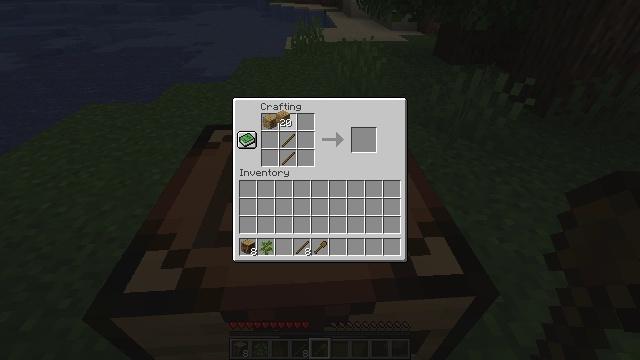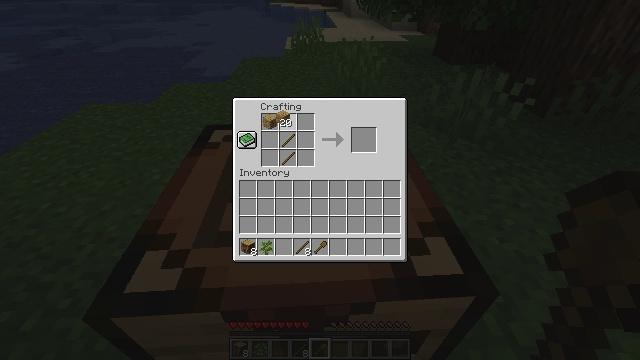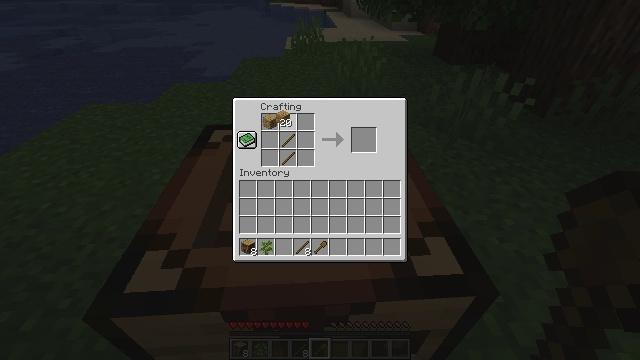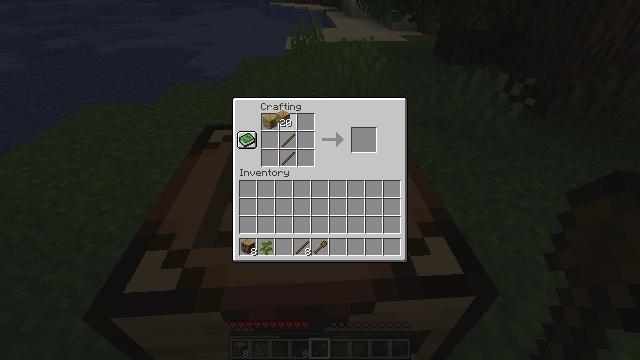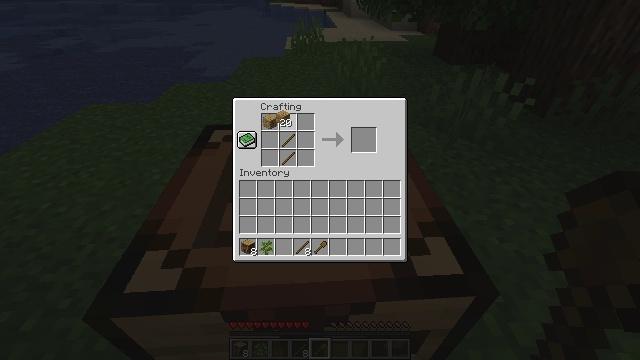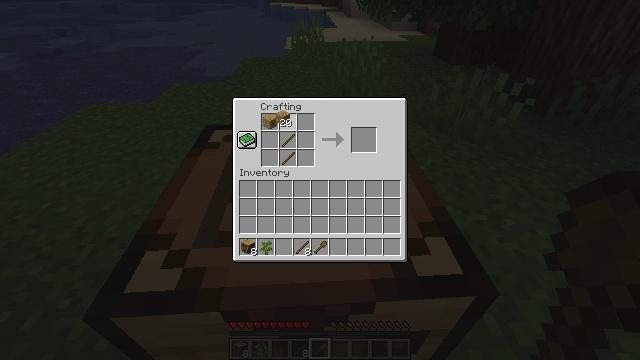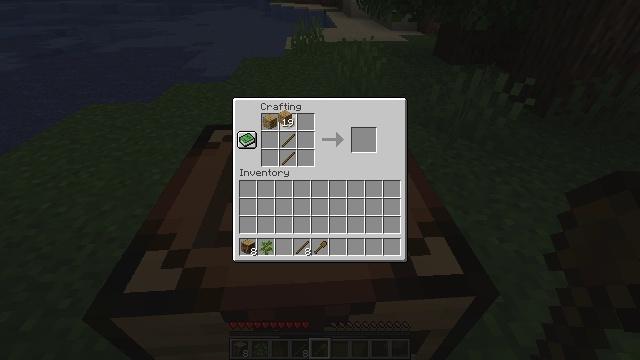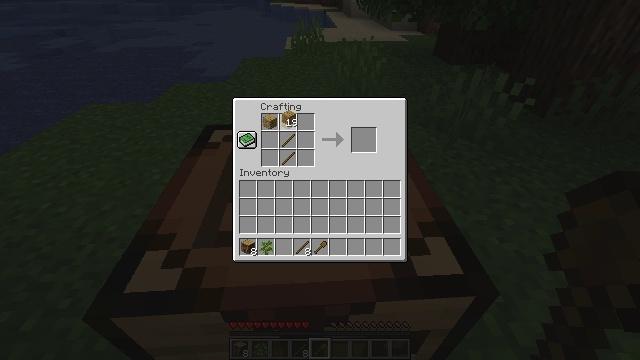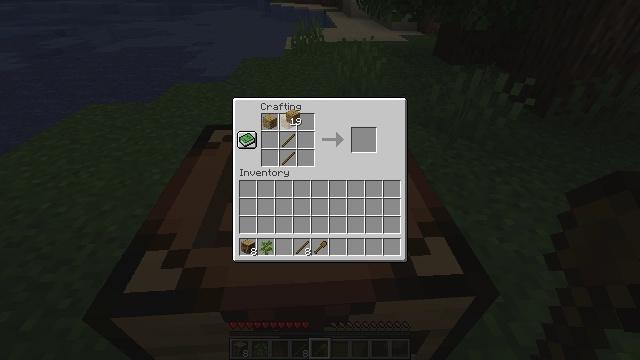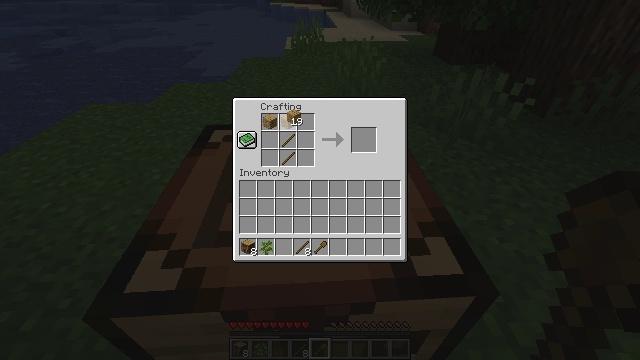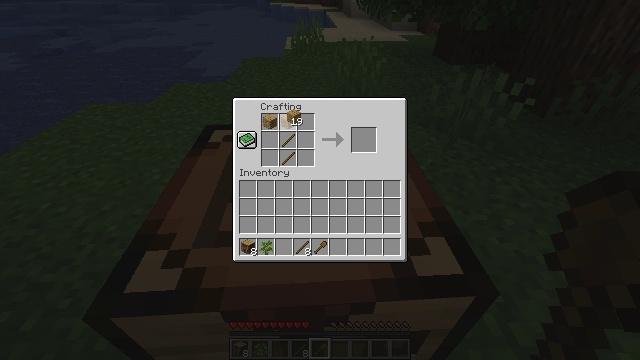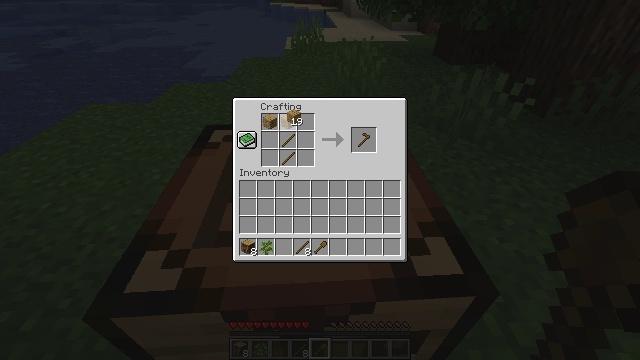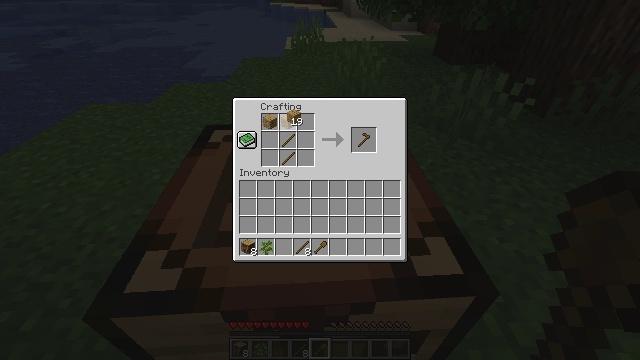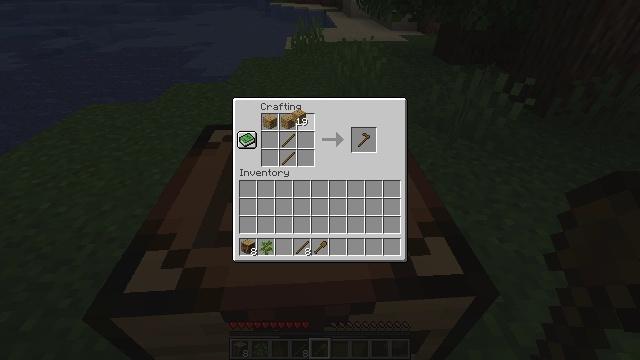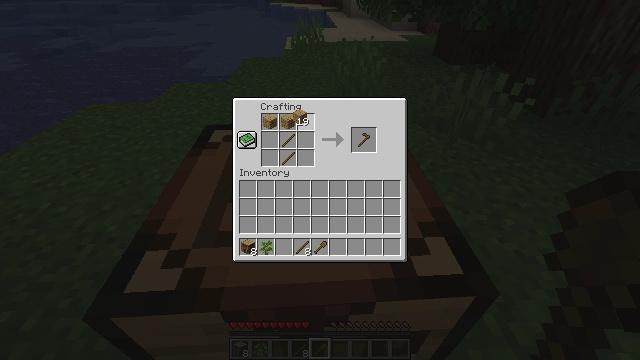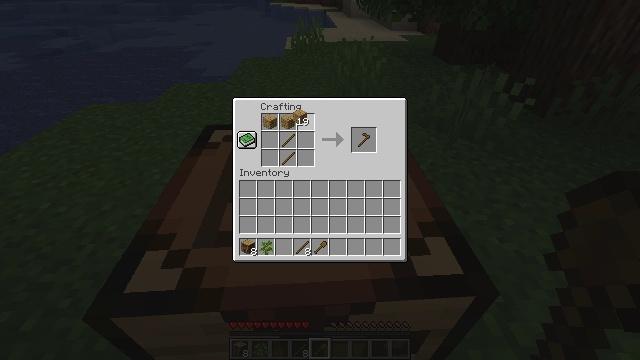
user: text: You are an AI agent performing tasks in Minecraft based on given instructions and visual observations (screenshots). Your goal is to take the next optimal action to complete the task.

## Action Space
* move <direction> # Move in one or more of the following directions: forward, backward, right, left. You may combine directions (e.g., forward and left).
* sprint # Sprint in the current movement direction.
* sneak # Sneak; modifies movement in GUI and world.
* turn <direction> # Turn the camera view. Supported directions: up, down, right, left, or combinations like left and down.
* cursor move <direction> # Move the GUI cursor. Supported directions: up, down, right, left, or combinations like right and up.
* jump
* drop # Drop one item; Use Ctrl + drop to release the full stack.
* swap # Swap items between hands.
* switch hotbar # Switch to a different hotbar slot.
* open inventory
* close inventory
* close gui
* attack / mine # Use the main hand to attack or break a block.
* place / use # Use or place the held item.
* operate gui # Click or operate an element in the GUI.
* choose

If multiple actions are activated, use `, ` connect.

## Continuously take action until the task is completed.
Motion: motion action
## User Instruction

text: Get a wooden hoe by using sticks and planks.
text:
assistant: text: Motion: no_op
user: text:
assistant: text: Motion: no_op
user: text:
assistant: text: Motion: choose
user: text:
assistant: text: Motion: choose
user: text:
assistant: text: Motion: choose
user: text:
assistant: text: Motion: no_op
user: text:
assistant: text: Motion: no_op
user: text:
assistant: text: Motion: no_op
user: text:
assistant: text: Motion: no_op
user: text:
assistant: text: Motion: no_op
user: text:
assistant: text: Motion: no_op
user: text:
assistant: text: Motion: no_op
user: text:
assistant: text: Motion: no_op
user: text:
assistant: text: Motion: no_op
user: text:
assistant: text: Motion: no_op
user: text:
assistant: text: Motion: no_op
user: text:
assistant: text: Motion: no_op
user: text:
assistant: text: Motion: no_op
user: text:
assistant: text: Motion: no_op
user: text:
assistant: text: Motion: no_op
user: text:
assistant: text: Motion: no_op
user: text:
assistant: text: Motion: no_op
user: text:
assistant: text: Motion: no_op
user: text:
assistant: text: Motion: no_op
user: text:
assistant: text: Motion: no_op
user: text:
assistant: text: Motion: no_op
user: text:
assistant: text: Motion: no_op
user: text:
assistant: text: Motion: no_op
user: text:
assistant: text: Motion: no_op
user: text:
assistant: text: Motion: no_op